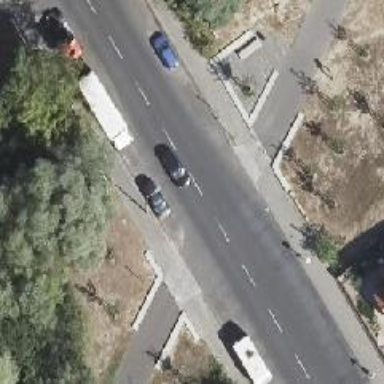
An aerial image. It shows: Unmarked crossing with pedestrian island.